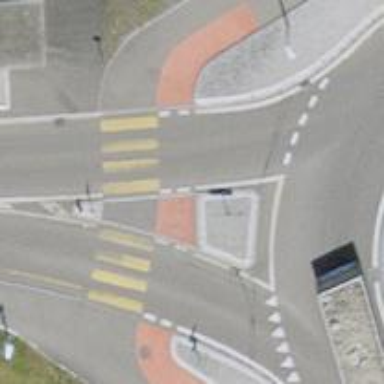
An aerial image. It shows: Uncontrolled zebra crossing on the road.